Question: I am creating a simple Notepad which reads text file,saves them and few common operation
My problem is that when it reads the file (a source code), it shows the whole code in one line , no line feed is followed. (new line is not detected, tab is detected
I am currently using BufferedReader with FileReader in JTextArea.
Any suggestions ?
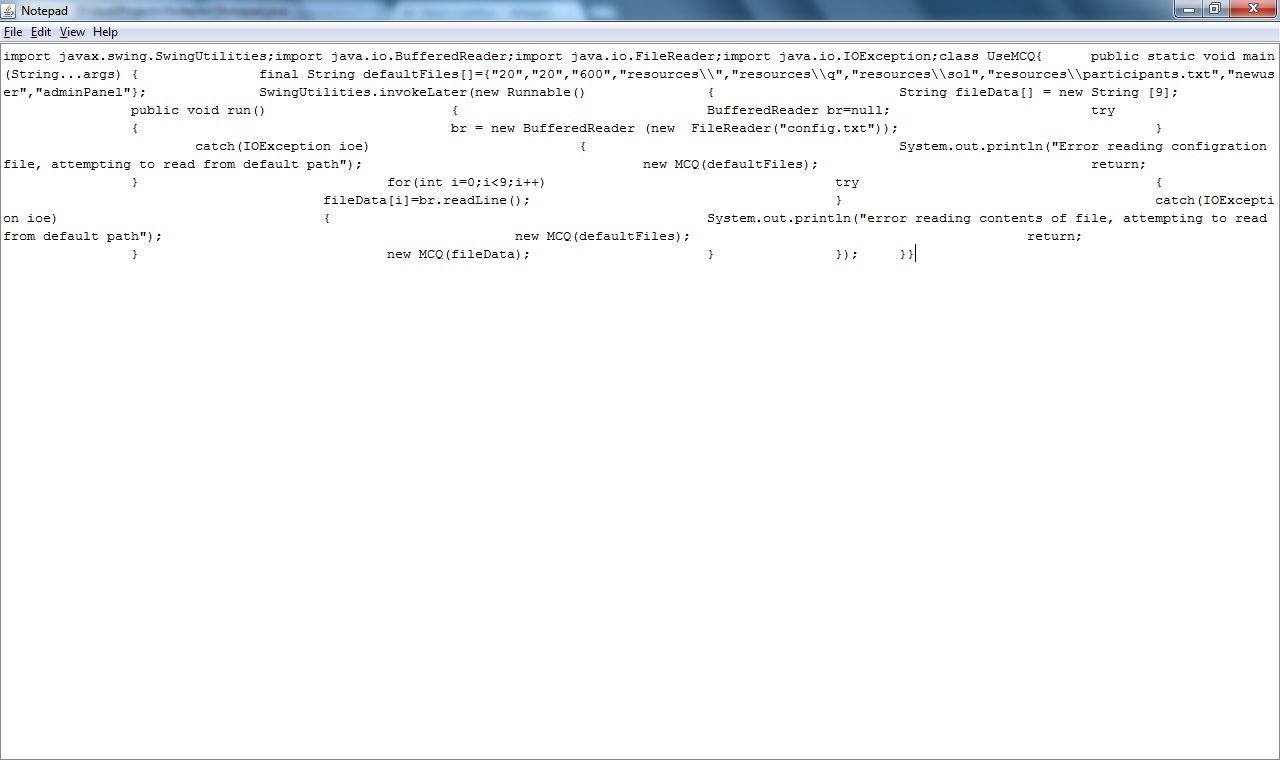
Answer: My guess is that you expect 'BufferedReader.readLine()' to return the line, including its ending EOL character sequence. That's not the case. 'readLine()' returns the line without its ending line break. So you need to explicitely append a newline to the text area:
'''
textArea.append(line);
textArea.append("
");
'''